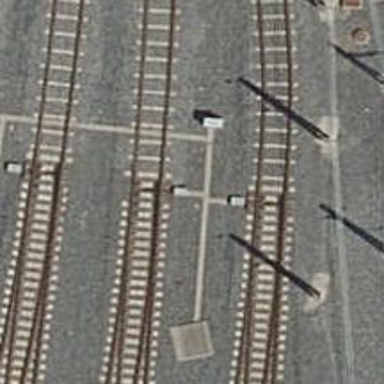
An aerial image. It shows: Railway switch.